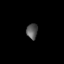
Tissue: lung
Cell type: Epithelial cells
Senescence score: 0.2257
Nuclear area (px): 168
Mean DAPI intensity: 87.863